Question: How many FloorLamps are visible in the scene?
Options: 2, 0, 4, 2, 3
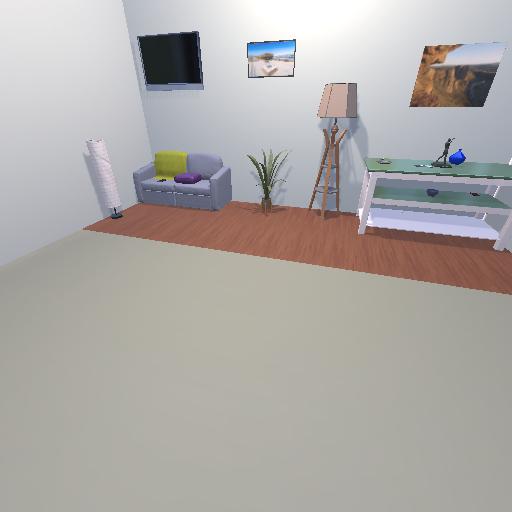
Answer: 2